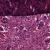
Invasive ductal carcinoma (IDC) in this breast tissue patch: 1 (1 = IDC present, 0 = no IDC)